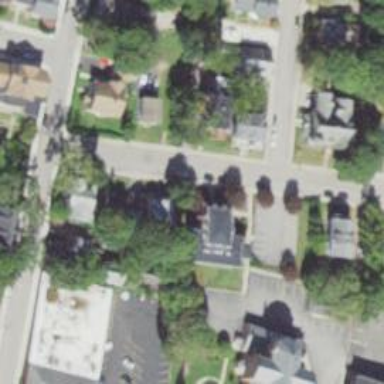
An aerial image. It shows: Residential driveway designated as service road.